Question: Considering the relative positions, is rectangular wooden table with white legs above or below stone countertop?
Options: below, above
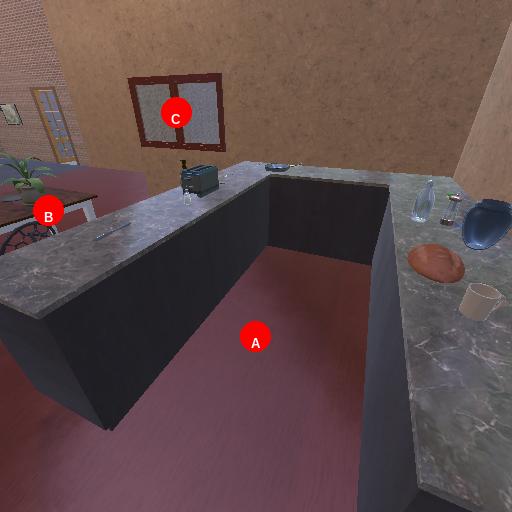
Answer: below